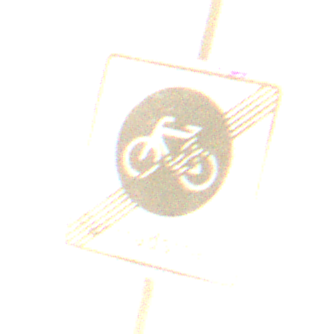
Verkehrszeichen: EndeFahrradstrasse
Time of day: MorningAfternoon
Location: Outdoor (Suburban)
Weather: PartlyCloudy
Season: NotSpecified
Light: Natural